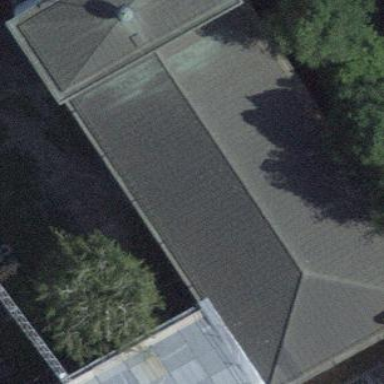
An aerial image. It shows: Gray church with hipped roof. It is place of worship.